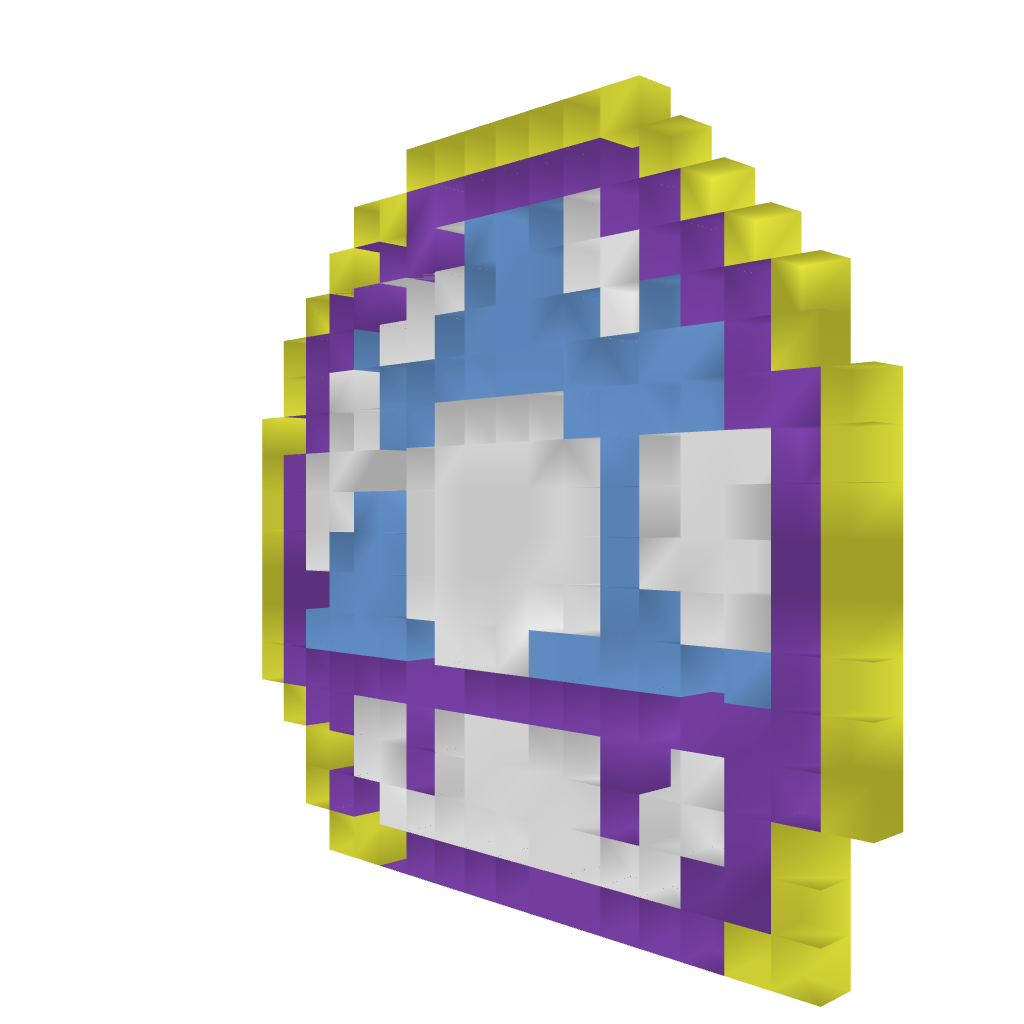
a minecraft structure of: Super Mario Blue Mushroom pixel art